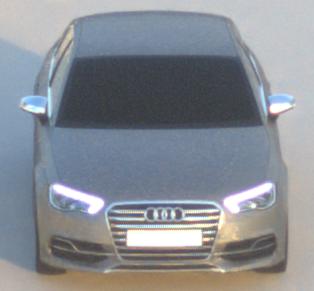
Make: Audi
Model: S3
Detailed model: 8V
Model produced from: 2013
Model produced until: 2020
Doors: 4
Color: gray
Road condition: dry road
Daytime: sunrise or sunset
Contrast: medium contrast